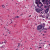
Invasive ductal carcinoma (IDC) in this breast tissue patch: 0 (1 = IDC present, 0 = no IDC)